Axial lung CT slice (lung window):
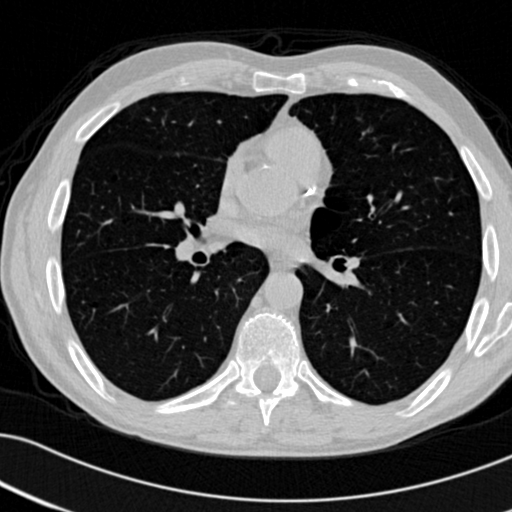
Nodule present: no